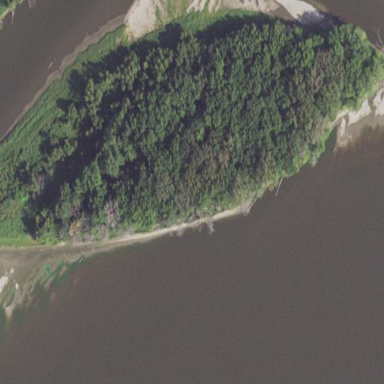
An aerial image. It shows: Islet.